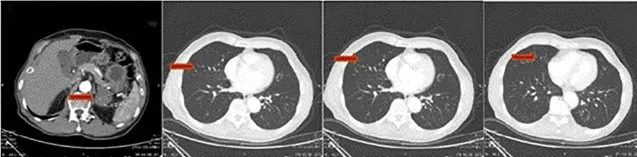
(D) Thoracic and abdominal CT scan after maintenance therapy for 24 months (2023-03): a mass in the left adrenal gland area with a cross-section of approximately 39 mm x 29 mm. The size of multiple bilateral lung metastasis further decreased. The whole red arrowheads show the before and after treatment of primary lesion of the left adrenal gland and the metastatic lesions of the lungs.
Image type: radiology (ct)